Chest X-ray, PA view. Patient: 66 years old, sex F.
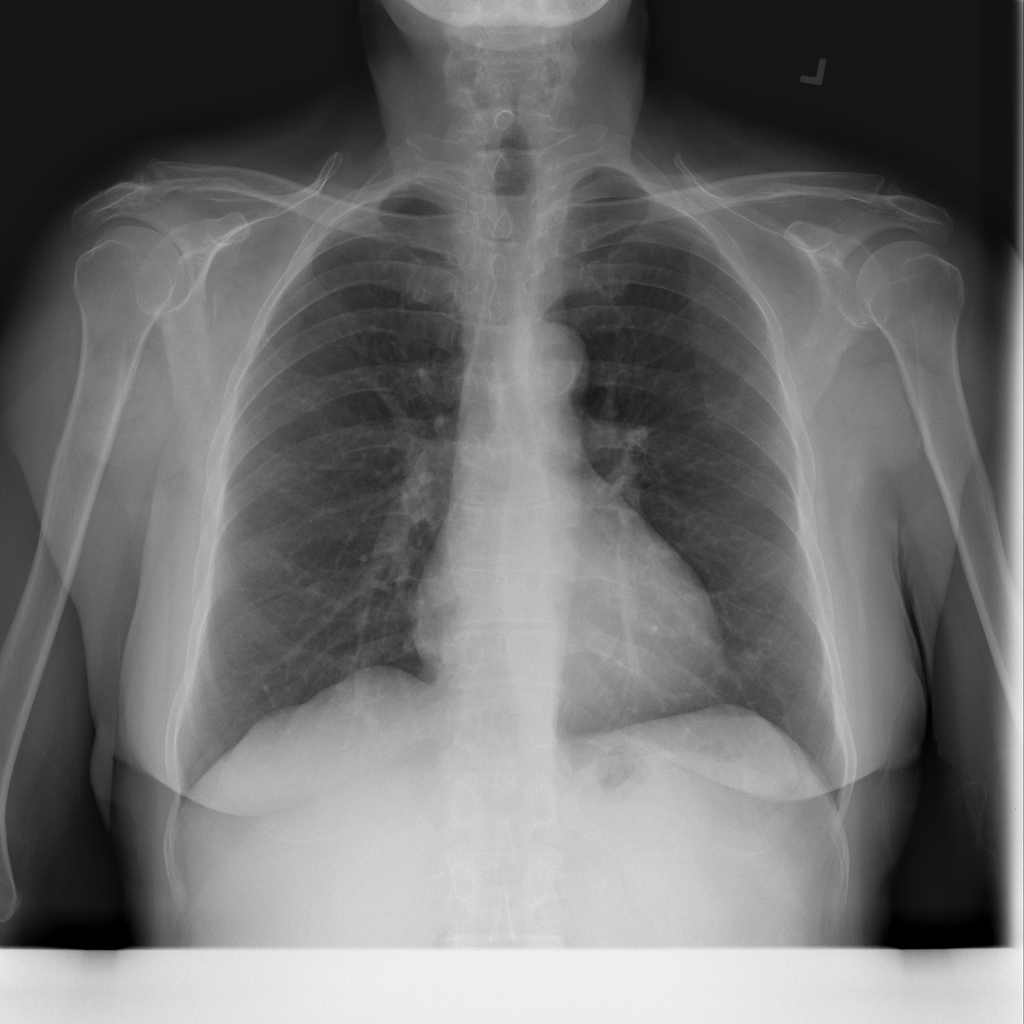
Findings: No Finding